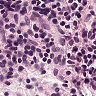
Metastatic tissue present: no